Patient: sex F, age 73
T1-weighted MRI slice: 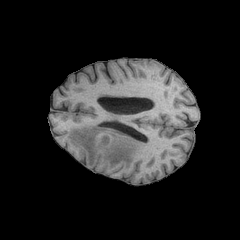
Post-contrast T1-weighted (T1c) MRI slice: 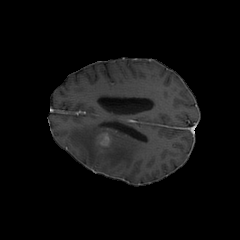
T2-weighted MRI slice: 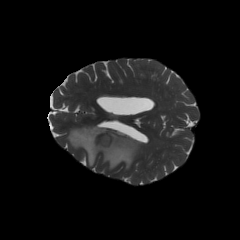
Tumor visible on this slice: yes
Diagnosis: Glioblastoma, IDH-wildtype
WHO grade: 4